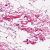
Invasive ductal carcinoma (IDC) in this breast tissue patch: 0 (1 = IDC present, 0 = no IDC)